Field crop: maize
Growth stage: 2
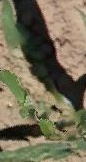
Species: maize